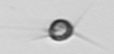
Label: Acanthoica_quattrospina